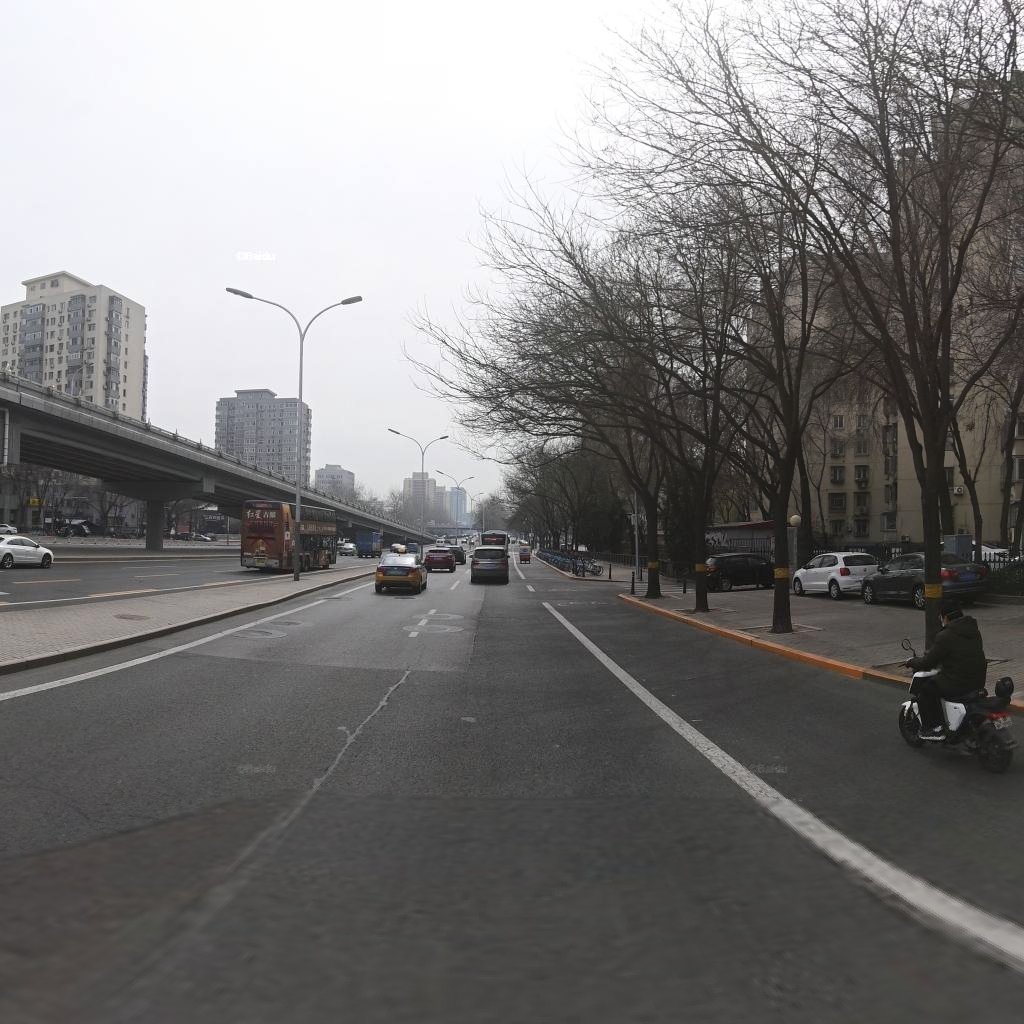
Region: Haidian
Road damage annotations: longitudinal patch, manhole cover, manhole cover, manhole cover, manhole cover